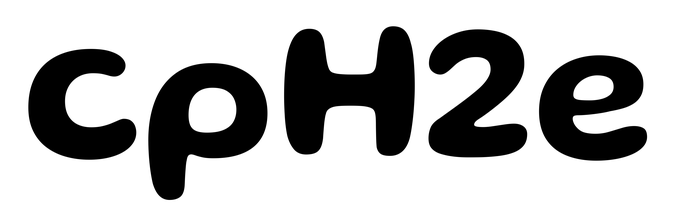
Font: Gluten_SemiBold